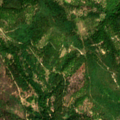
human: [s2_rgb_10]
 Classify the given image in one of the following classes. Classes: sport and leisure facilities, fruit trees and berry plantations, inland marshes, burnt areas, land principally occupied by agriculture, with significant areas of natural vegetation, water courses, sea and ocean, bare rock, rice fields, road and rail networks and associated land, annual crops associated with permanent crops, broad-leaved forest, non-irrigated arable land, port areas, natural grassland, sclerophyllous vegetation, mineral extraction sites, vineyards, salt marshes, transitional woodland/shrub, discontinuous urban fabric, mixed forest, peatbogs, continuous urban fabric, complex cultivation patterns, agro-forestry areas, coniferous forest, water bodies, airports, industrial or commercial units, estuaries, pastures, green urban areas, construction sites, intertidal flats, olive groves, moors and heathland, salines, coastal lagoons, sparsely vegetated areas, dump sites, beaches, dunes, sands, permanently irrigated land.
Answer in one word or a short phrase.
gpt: land principally occupied by agriculture, with significant areas of natural vegetation, broad-leaved forest, transitional woodland/shrub